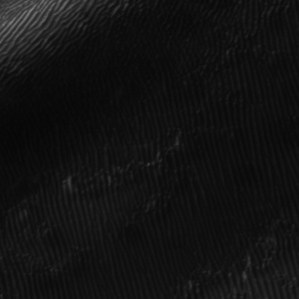
Label: frost